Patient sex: F
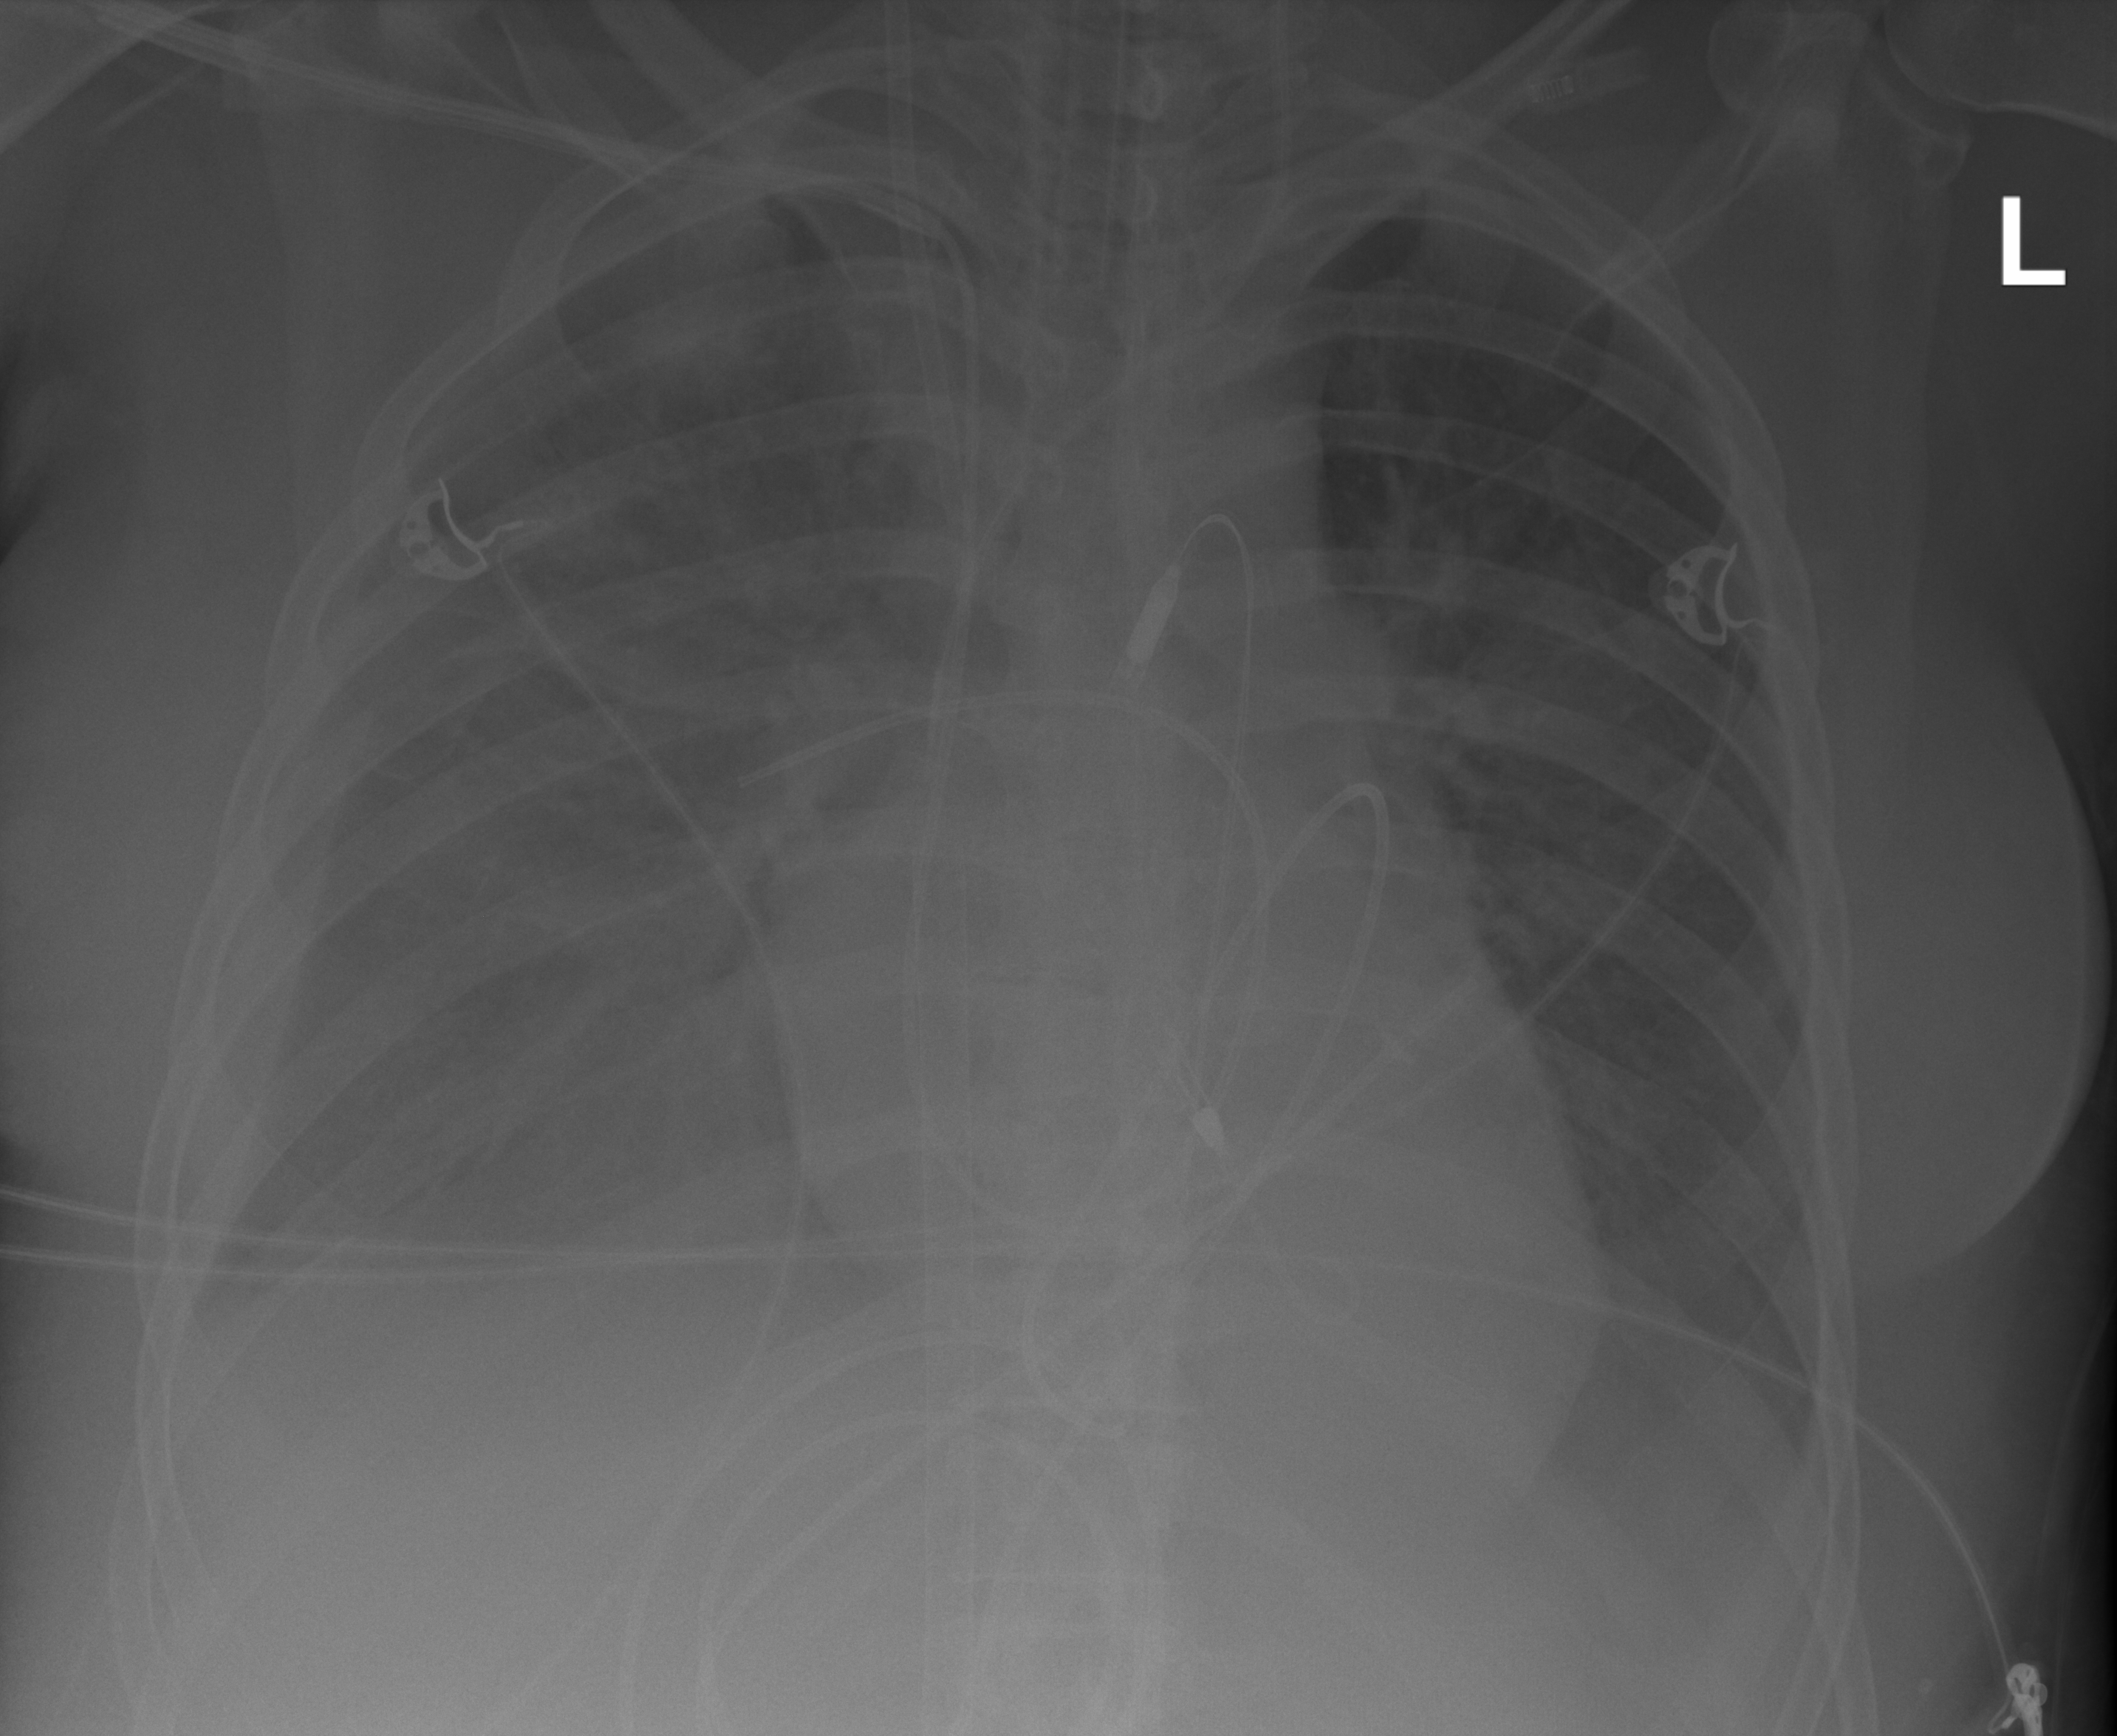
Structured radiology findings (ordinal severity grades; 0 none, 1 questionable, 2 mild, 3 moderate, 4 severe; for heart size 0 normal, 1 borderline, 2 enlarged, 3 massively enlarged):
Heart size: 0
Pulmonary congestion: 2
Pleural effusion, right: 3
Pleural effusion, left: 2
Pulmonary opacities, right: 2
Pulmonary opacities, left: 0
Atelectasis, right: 3
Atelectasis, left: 0